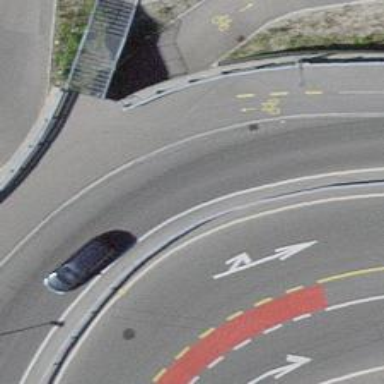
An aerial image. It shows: Secondary road with asphalt surface. There is cycle track on the right and shared lane on the left.